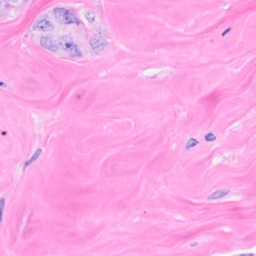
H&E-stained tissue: Breast